Question: I have an application that was originally written in VB6 and migrated to VB.Net. I compiled it in Visual Studio 2010 and it runs successfully on windows 7. However when I try to run it in windows 2012 server it generates the following error log:
'''
Description:
Stopped working
Problem signature:
Problem Event Name: CLR20r3
Problem Signature 01: clientlaunchutility.exe
Problem Signature 02: 4.7.5654.21332
Problem Signature 03: 558ba4d8
Problem Signature 04: ClientLaunchUtility
Problem Signature 05: 4.7.5654.21332
Problem Signature 06: 558ba4d8
Problem Signature 07: b
Problem Signature 08: ca
Problem Signature 09: System.InvalidOperationException
OS Version: 6.3.9600.2.0.0.272.7
Locale ID: 1033
'''
How can I get this working again?
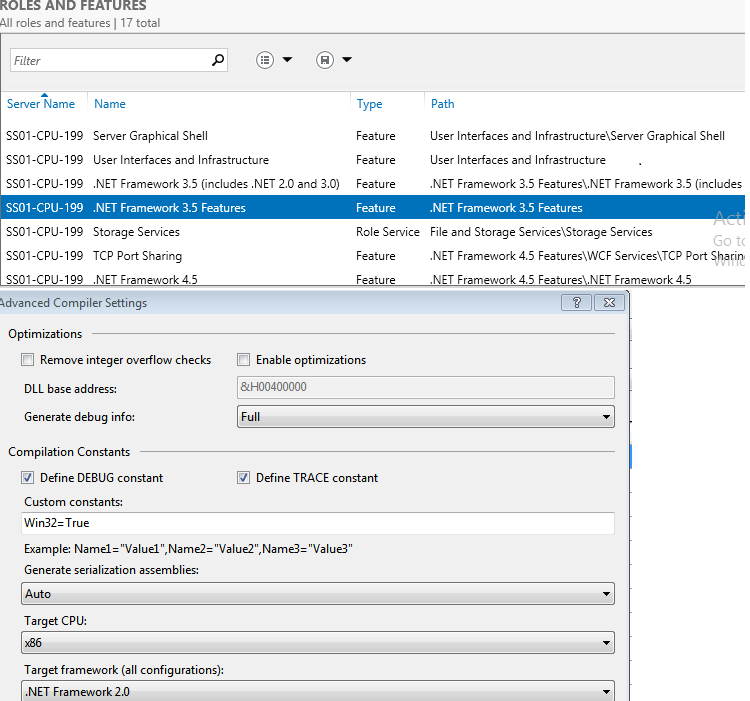
Answer: Are you sure the versions of .Net are the same on both the development workstation and the server? You may very well have compiled it for a version that is beyond what you have installed on the Windows 2012 server.
(or vice-versa)